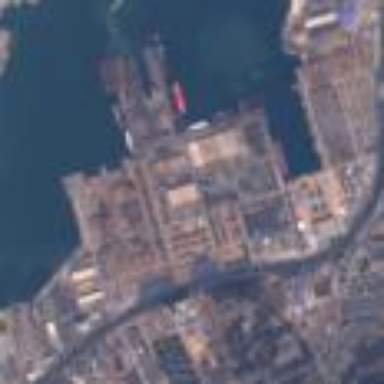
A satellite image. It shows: Industrial area used as shipyard.